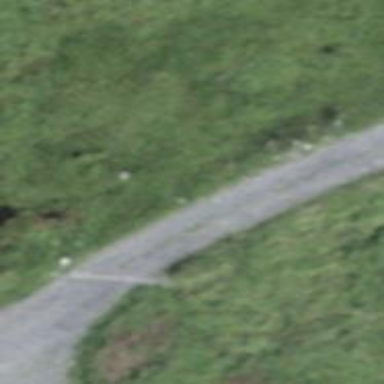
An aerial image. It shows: Well-maintained track road of grade 1.